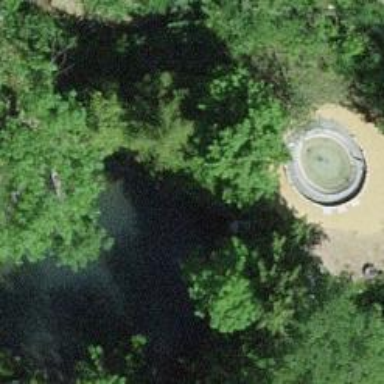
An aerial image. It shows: Serene pond surrounded by nature.